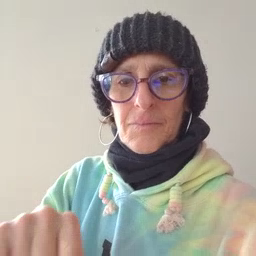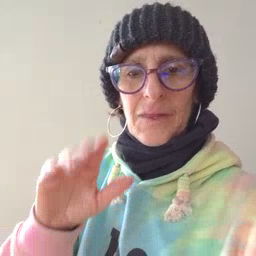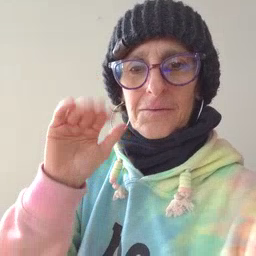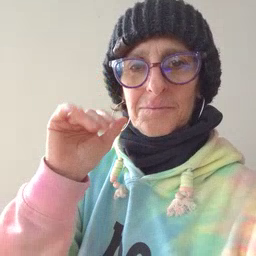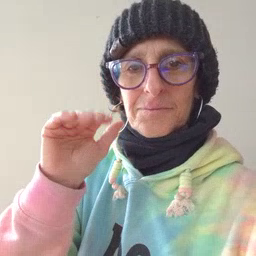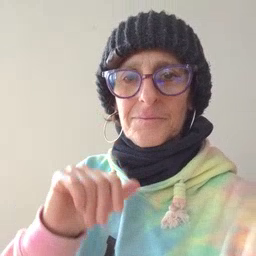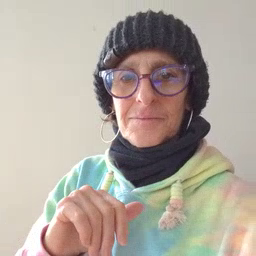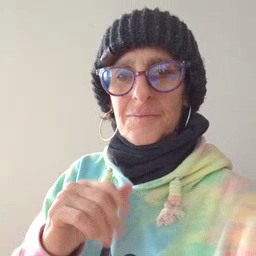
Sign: bye